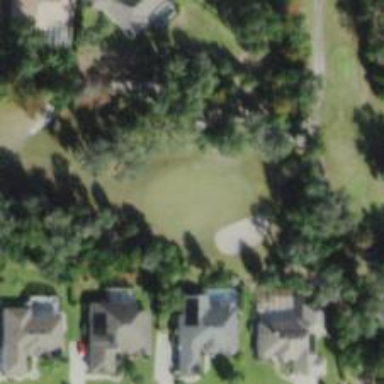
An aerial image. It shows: Golf hole.